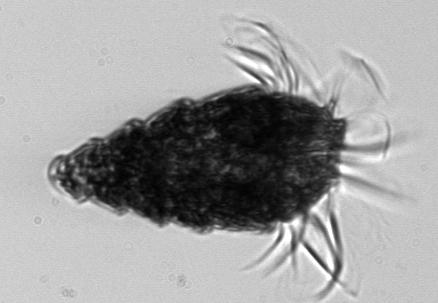
Label: Laboea_strobila